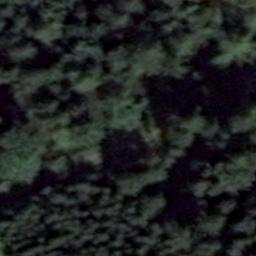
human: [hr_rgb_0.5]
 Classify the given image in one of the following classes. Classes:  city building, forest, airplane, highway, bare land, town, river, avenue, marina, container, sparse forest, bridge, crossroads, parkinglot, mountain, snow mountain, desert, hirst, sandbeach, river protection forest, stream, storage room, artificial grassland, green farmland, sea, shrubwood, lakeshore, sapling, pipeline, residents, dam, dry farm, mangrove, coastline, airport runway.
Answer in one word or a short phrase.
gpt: forest